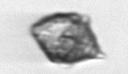
Label: Kryptoperidinium_triquetrum